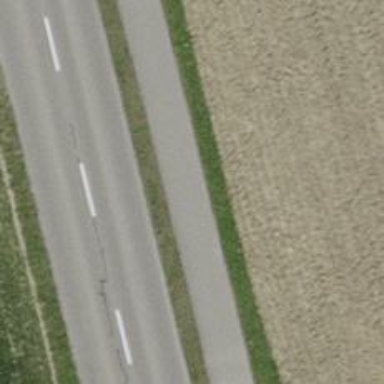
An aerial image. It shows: Asphalt cycleway.